Interaction volume radius: 10 \u00c5
Interaction volume height: 25 \u00c5
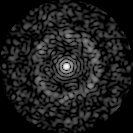
Disorder parameter: 0.7861